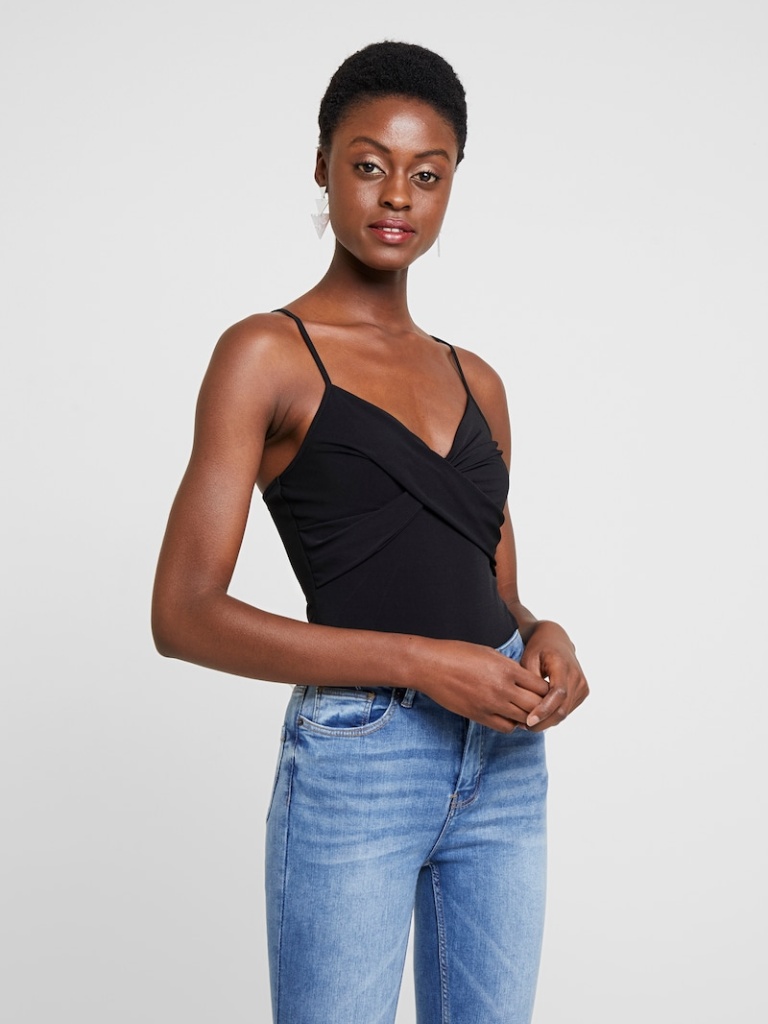
jersey tight sleeveless waist length Fully Tucked in v-neck bodysuit